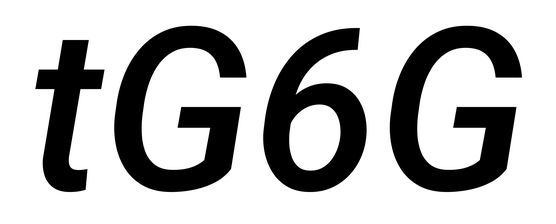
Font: Roboto-Italic_Medium_Italic